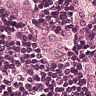
Metastatic tissue present: yes